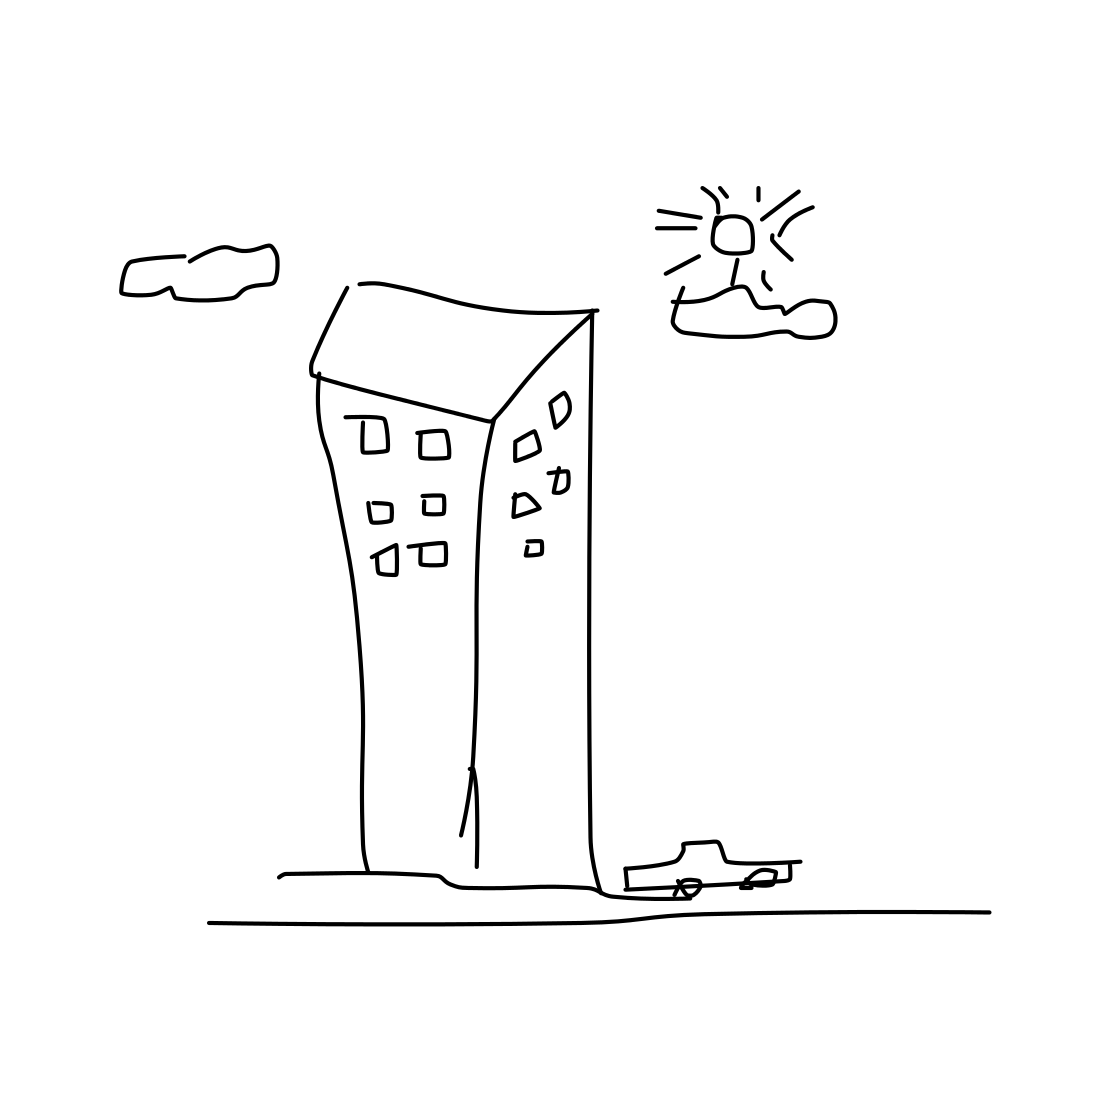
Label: skyscraper